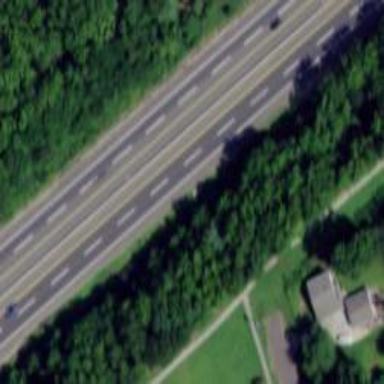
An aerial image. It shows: Urban freeway or expressway.